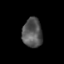
Tissue: skin
Cell type: Epithelial cells
Senescence score: 0.2764
Nuclear area (px): 570
Mean DAPI intensity: 85.339